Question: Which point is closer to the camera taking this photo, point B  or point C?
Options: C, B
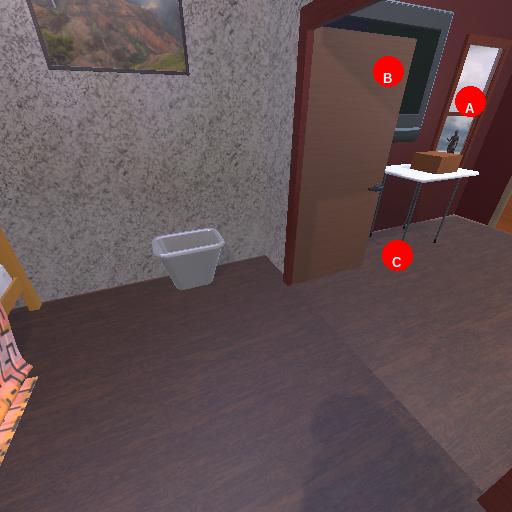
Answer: C